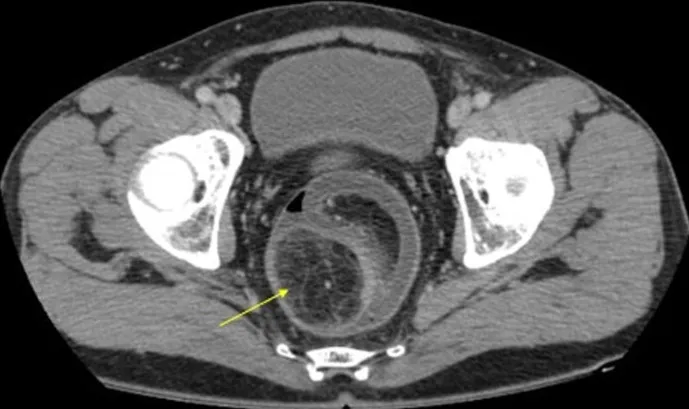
axial view of a CT scan of the abdomen showing a lipoma of 6cm of diameter filling the rectum and being the lead point to a colorectal intussusception (yellow arrow).
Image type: radiology (ct)